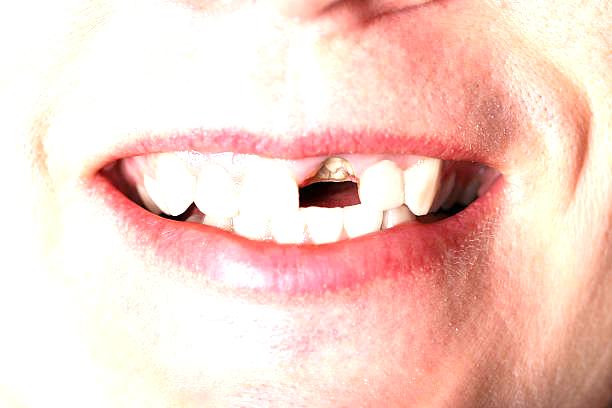
Condition: hypodontia